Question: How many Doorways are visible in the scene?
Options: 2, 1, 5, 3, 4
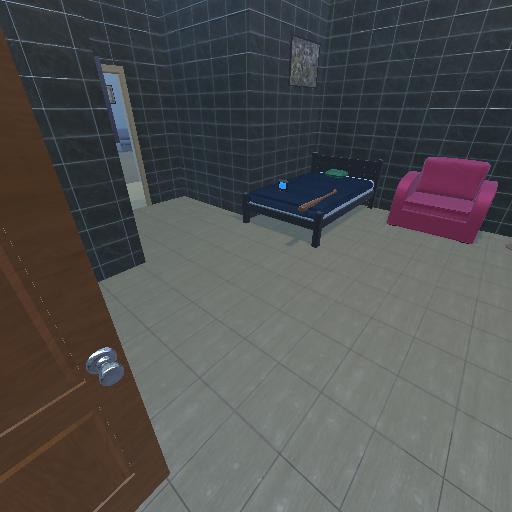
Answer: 2